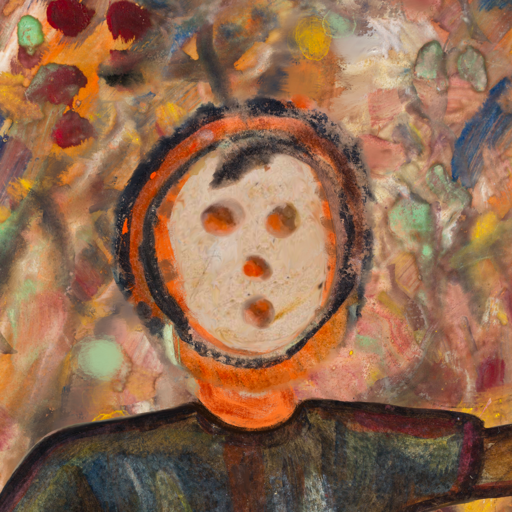
Background: Mother_And_Son_Mother, Head And Neck Front: Rupkatha, Face Front: Rupkatha, Bust: Mosgoul, Hair Front: Childish, Head Accessory: Blank, Second Necklace: Blank, Necklace: Blank, Baby: Blank